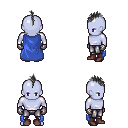
a pixel art fantasy rpg character, male body template, dark elf, purple skin, blue cape, metal pants, gray mohawk hairstyle, metal gloves, maroon shoes, four views (front, back, left, right), 2x2 character sprite sheet, small pixel art, hard edges, no anti-aliasing